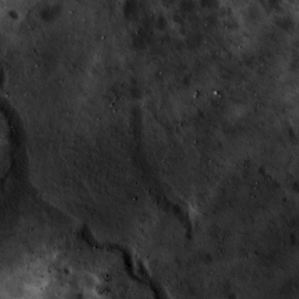
Label: non_frost